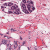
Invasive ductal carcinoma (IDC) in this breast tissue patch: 1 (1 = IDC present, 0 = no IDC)